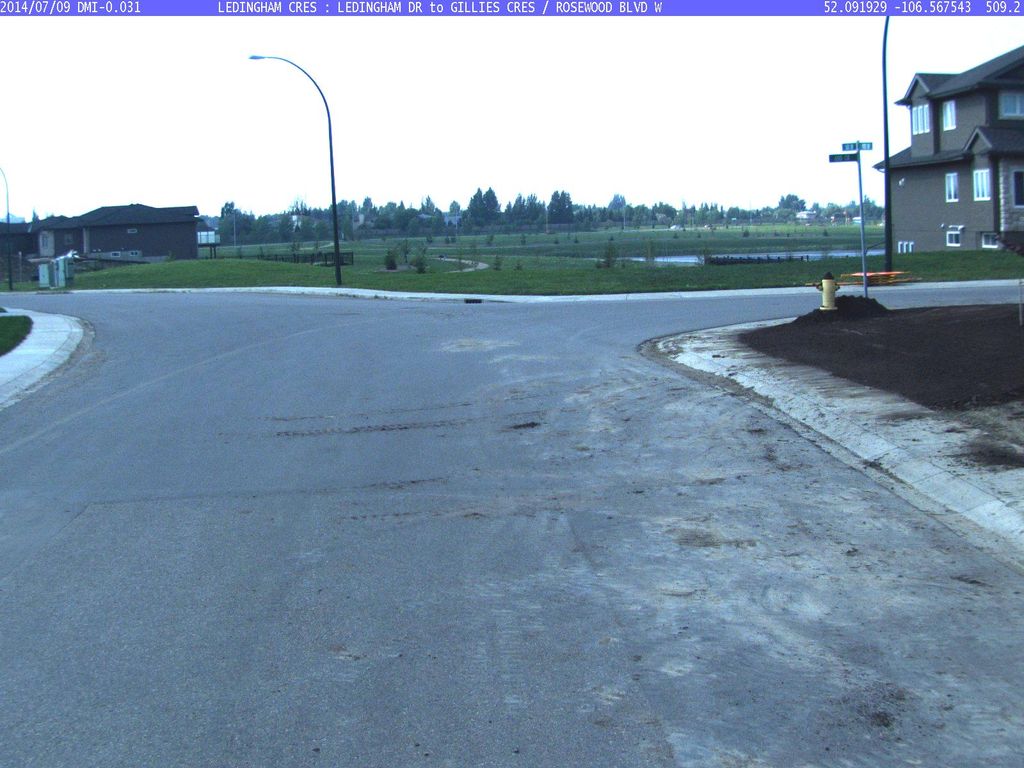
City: saskatoon